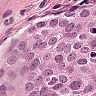
Metastatic tissue present: yes